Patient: sex F, age 56
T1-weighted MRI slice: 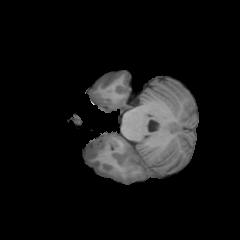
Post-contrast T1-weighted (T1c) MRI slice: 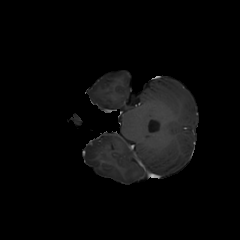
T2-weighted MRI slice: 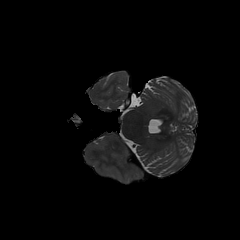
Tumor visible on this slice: no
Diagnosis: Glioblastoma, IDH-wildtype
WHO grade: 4